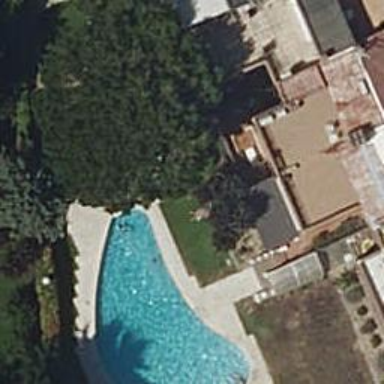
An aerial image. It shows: Swimming pool located in leisure land.